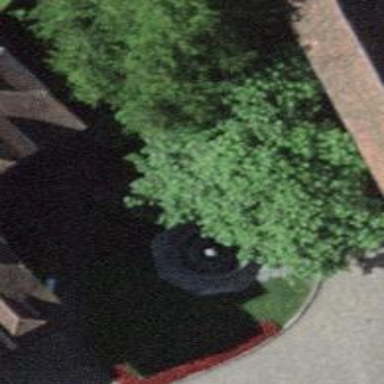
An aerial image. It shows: Beautiful fountain.